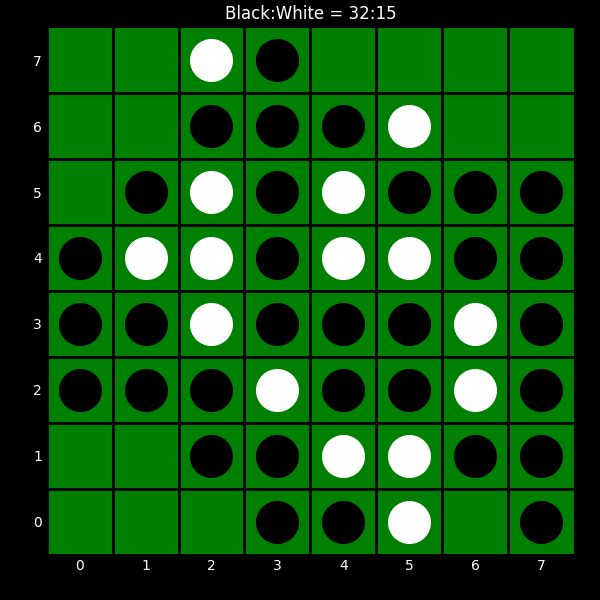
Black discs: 32
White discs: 15